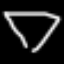
Label: diamond